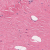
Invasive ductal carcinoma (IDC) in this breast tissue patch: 0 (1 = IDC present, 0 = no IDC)